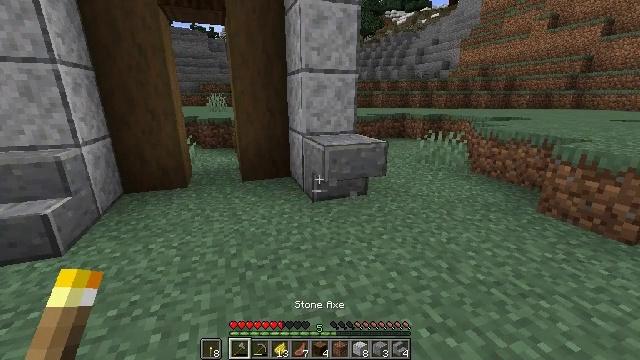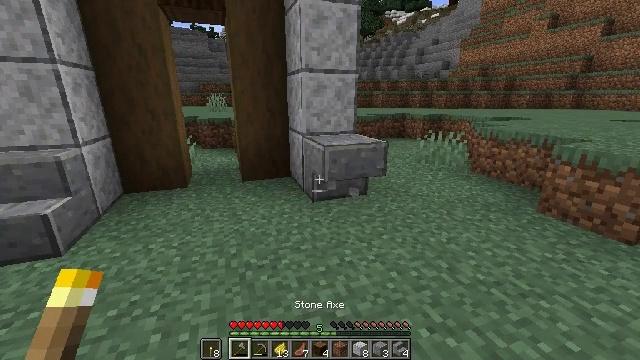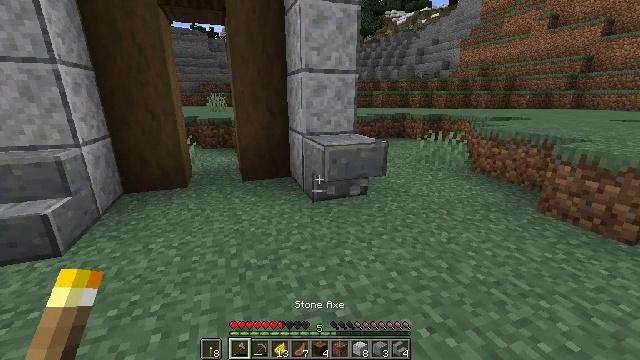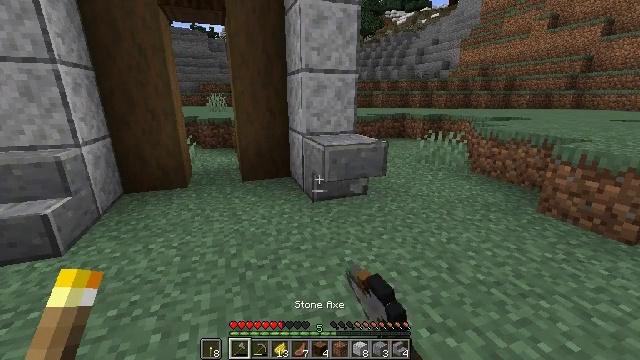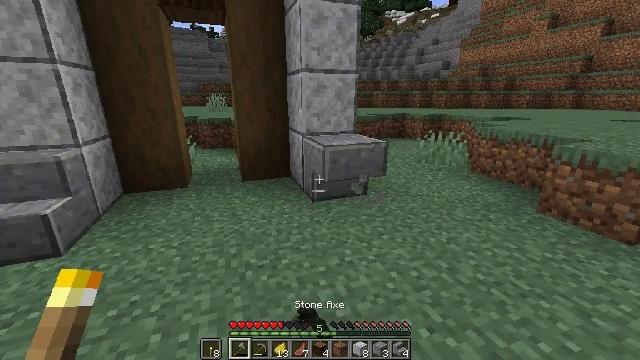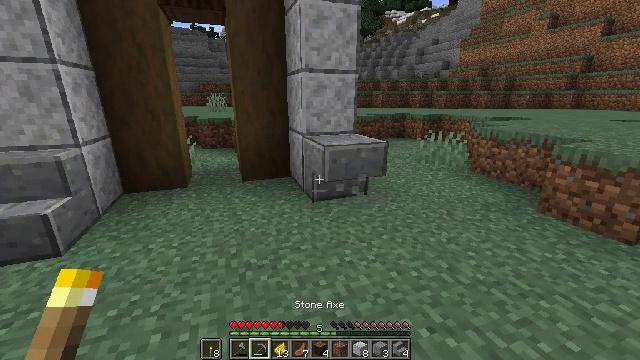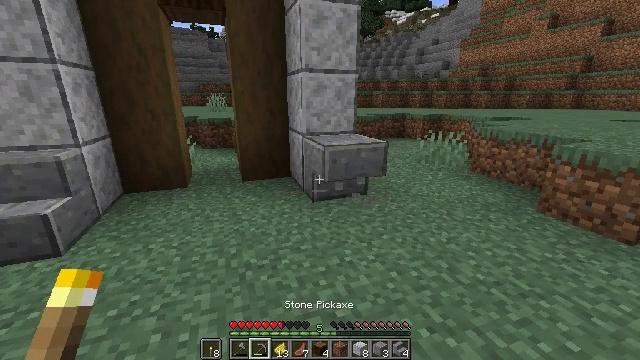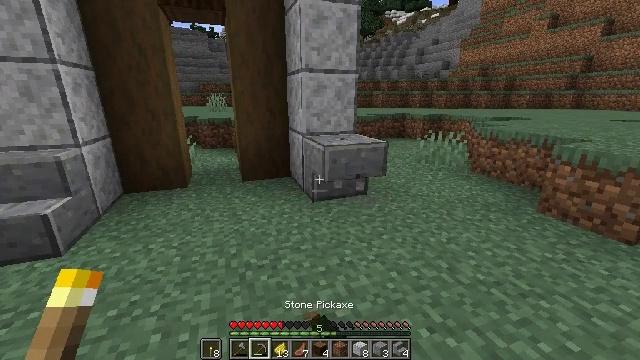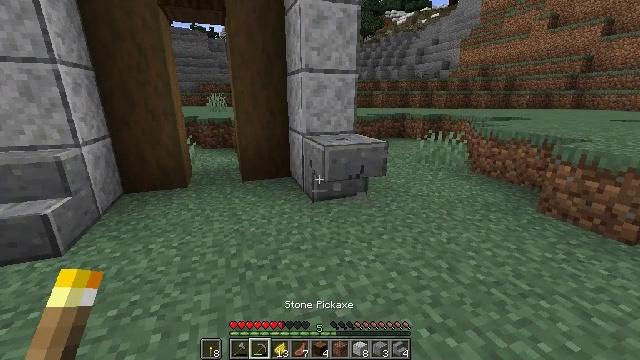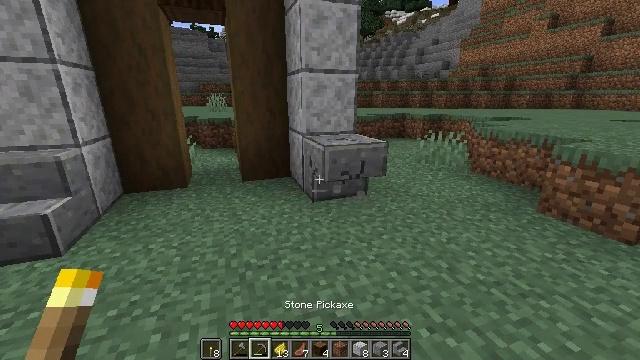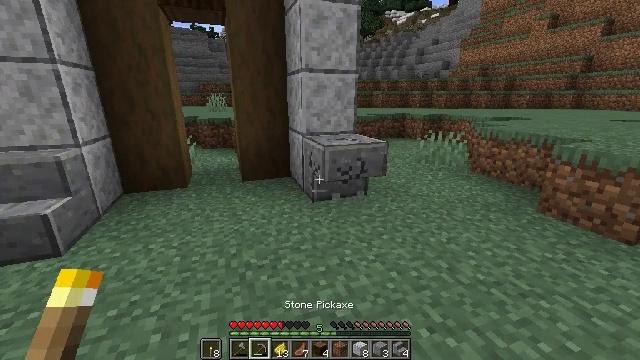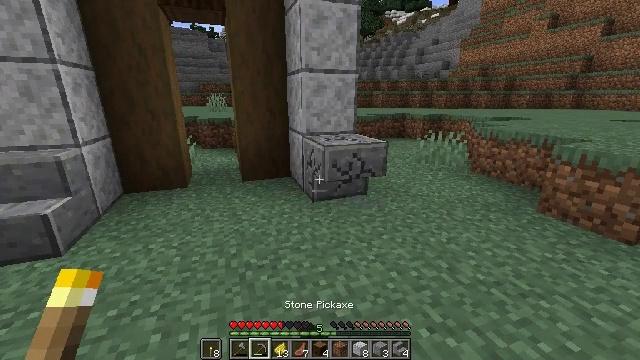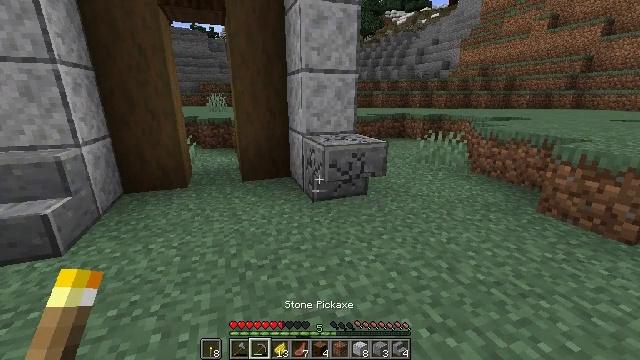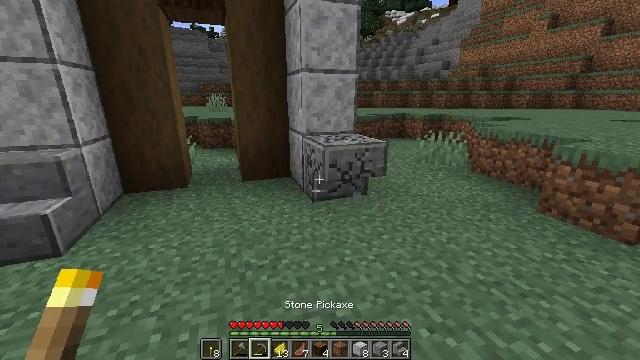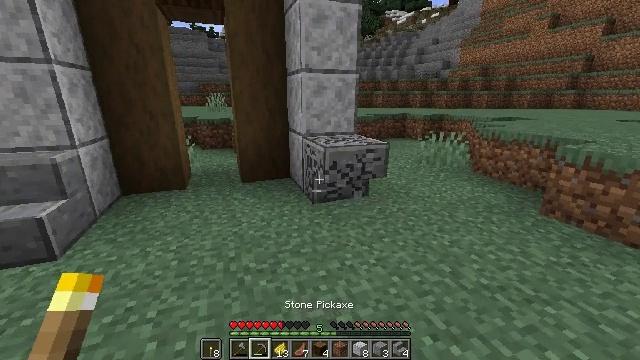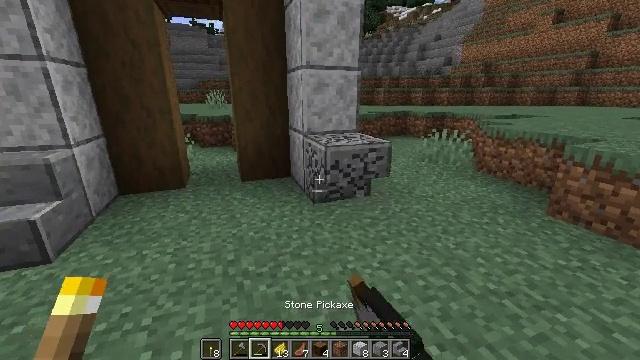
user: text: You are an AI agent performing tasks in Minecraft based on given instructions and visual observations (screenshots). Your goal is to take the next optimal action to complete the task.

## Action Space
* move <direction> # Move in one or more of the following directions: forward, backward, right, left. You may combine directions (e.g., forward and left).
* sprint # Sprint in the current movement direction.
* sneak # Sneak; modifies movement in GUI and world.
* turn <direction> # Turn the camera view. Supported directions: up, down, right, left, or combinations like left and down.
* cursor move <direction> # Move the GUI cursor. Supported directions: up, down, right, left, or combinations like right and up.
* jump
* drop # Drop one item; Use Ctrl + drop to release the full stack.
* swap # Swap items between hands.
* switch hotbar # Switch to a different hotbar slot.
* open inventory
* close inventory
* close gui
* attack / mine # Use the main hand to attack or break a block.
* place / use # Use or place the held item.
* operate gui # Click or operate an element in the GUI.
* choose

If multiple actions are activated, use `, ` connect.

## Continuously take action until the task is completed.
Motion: motion action
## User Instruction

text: Break the polished andesite stairs to collect.
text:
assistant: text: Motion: attack / mine
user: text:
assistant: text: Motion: attack / mine
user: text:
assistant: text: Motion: attack / mine
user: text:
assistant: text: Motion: attack / mine
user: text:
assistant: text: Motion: attack / mine, switch to hotbar 2
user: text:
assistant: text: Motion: attack / mine, switch to hotbar 2
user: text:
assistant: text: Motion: attack / mine, switch to hotbar 2
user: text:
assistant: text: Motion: attack / mine
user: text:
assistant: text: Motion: attack / mine
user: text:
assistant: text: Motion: attack / mine
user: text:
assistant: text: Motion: attack / mine
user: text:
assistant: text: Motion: attack / mine
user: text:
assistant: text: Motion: attack / mine
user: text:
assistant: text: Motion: move forward, attack / mine
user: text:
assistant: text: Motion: move forward, attack / mine
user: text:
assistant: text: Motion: move forward, turn down, attack / mine
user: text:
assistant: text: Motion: move forward, attack / mine
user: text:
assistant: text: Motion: move forward, attack / mine
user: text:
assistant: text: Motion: move forward, attack / mine
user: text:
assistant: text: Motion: move forward, attack / mine
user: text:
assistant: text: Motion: move forward
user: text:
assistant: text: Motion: no_op